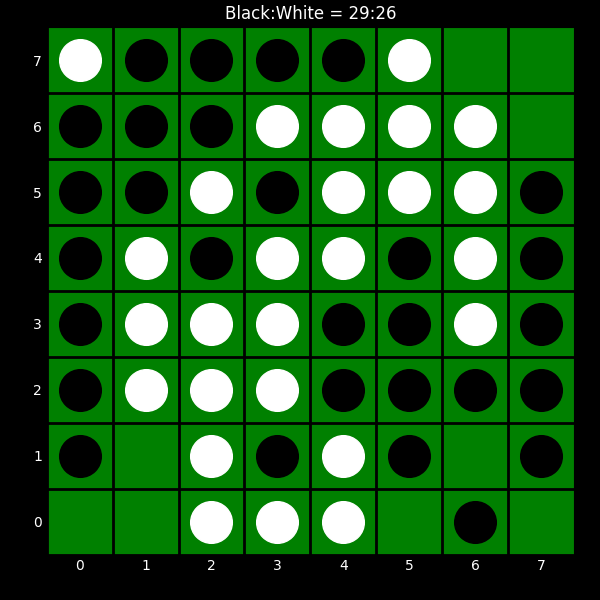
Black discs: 29
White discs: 26